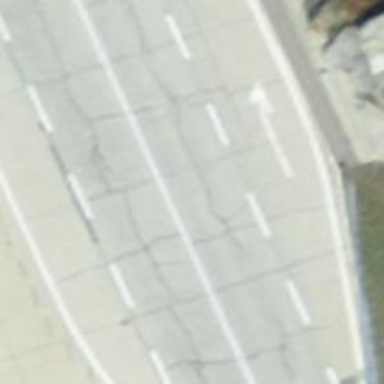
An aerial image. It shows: Primary highway with concrete surface.